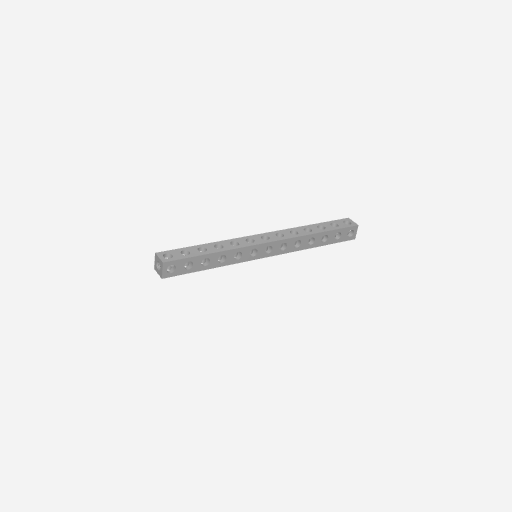
Part: SquareBeam13H